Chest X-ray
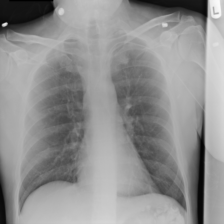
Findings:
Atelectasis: negative
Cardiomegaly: negative
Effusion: negative
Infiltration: negative
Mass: negative
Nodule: negative
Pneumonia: negative
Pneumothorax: negative
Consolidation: negative
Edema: negative
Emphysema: negative
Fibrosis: negative
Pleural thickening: negative
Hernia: negative